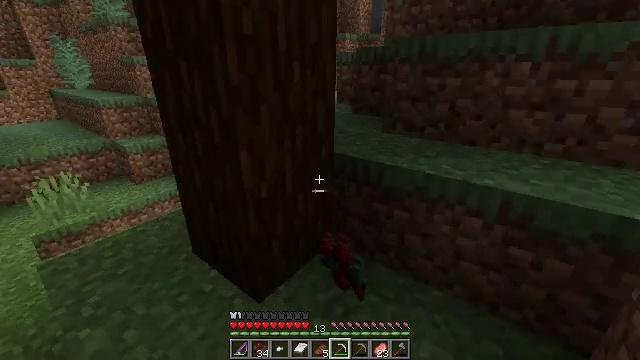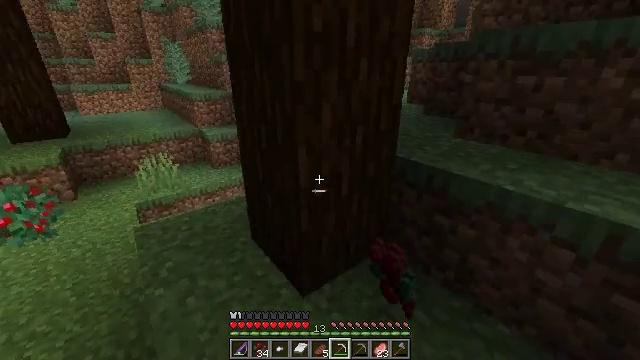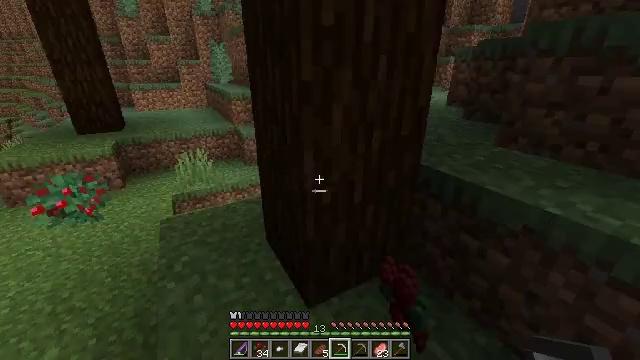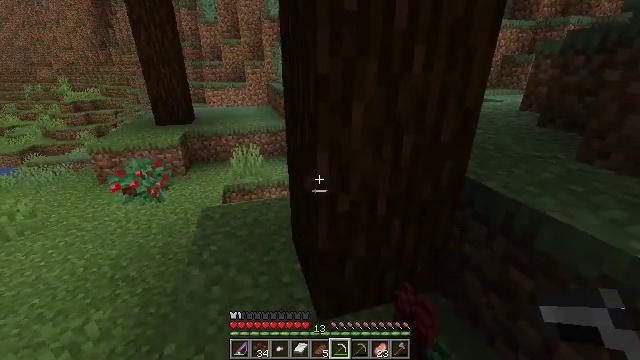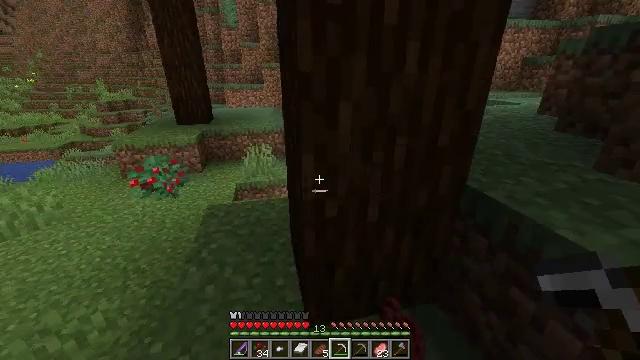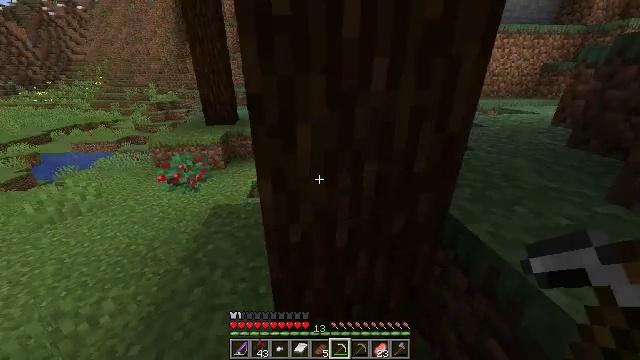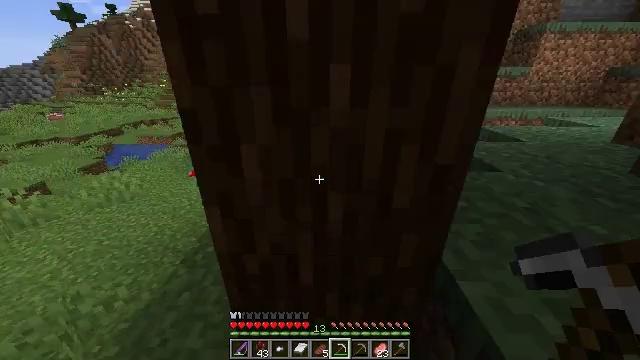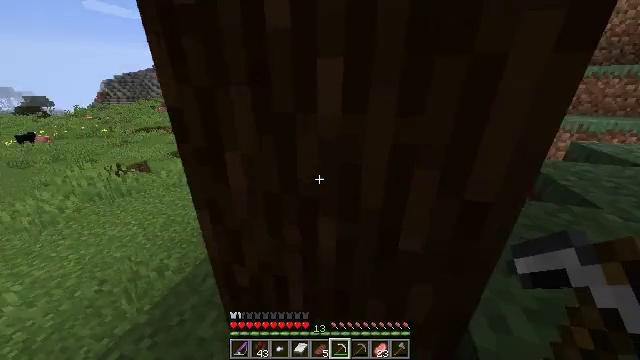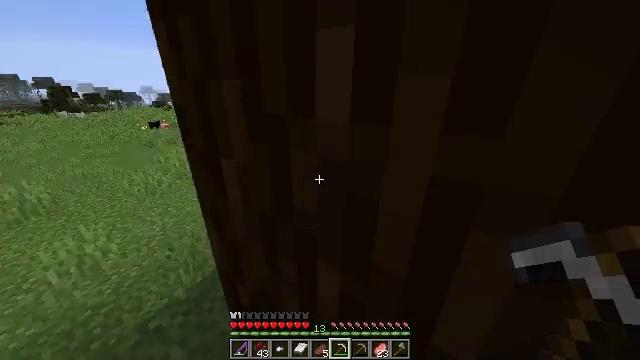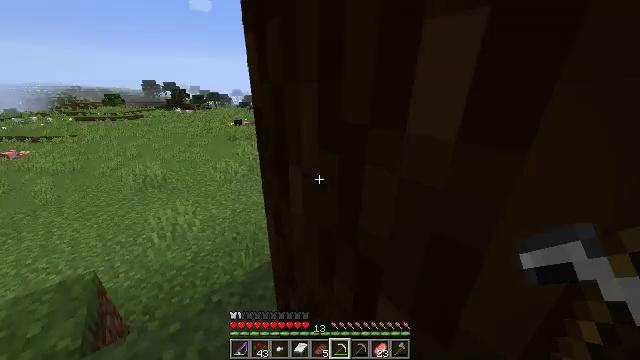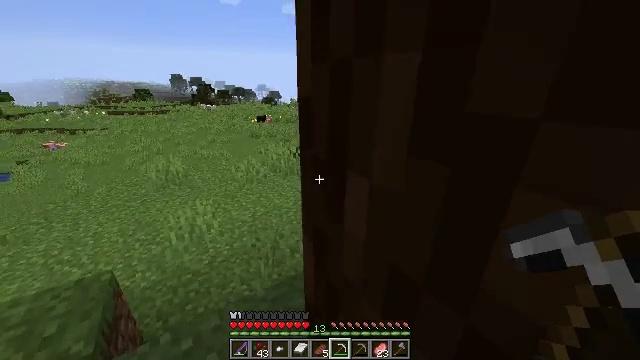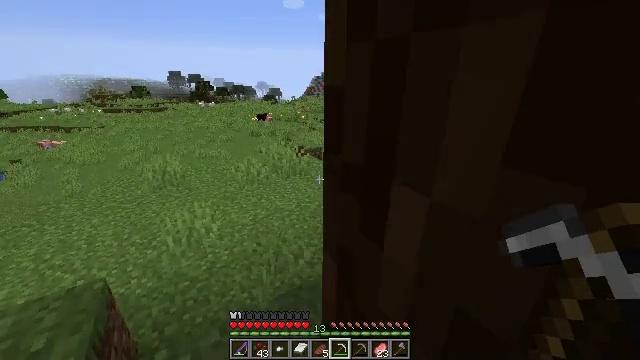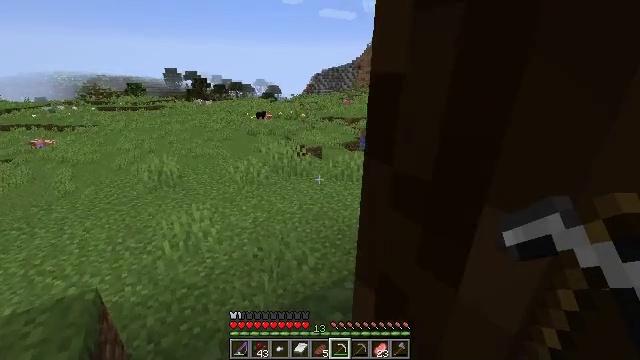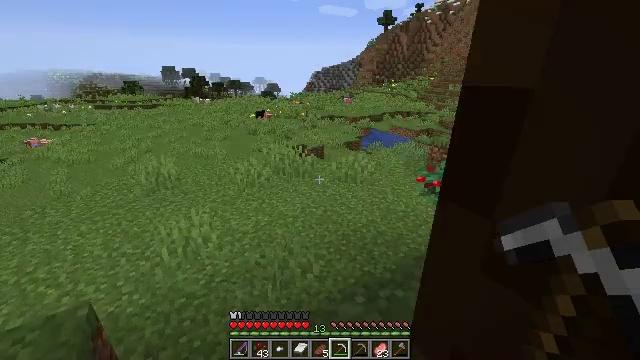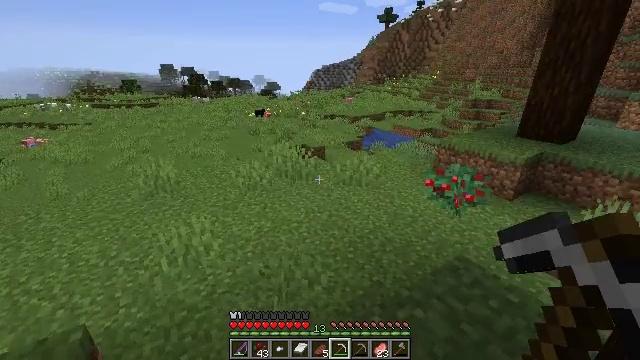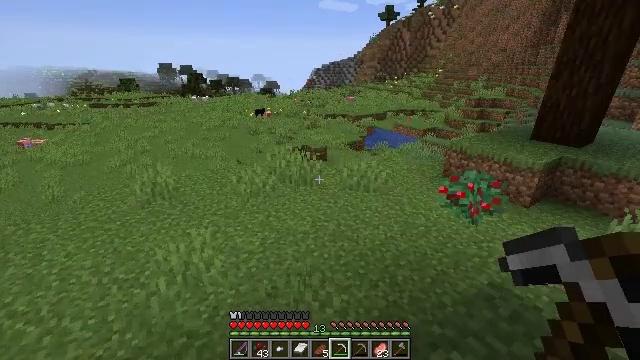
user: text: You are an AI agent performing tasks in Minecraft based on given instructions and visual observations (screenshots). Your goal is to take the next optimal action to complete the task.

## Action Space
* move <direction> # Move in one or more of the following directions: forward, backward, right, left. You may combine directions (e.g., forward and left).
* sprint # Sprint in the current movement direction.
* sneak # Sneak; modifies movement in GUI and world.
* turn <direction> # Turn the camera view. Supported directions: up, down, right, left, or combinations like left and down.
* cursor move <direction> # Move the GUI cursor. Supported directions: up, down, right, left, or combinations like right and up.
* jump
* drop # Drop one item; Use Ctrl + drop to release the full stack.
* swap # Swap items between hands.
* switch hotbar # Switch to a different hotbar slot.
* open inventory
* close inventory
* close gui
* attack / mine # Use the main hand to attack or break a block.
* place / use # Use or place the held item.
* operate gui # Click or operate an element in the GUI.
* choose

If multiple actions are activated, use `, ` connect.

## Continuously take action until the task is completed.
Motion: motion action
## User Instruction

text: Harvest sweet berries by mining the bush.
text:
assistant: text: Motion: move forward and move right, turn left
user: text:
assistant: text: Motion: move forward and move right, turn left
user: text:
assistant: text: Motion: move forward and move right, sprint, turn left
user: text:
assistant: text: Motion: move forward and move right, sprint, turn left
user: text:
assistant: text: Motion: move forward and move right, sprint, turn left
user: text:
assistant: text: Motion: move forward and move right, sprint, turn left
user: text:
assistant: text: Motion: move forward and move right, sprint, turn left
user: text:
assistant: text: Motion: move forward and move right, turn left
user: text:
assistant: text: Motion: move forward, turn left
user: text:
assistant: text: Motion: move forward, turn left
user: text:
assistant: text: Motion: move forward, sprint
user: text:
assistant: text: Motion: move forward, sprint
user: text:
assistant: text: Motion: move forward, sprint
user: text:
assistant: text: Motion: move forward, sprint
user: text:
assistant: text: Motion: move forward
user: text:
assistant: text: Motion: move forward, turn right
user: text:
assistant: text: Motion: move forward, sprint, turn right
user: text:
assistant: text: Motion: move forward, sprint, turn right
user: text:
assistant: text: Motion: move forward, sprint, turn right
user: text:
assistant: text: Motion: move forward, sprint, turn right and down
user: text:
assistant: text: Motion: move forward, turn right and down
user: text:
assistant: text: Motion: move forward
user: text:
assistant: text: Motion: move forward, sprint
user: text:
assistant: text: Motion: move forward, sprint
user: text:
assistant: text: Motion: move forward, sprint
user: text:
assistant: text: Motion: move forward, sprint
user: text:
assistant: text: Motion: move forward
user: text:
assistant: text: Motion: move forward
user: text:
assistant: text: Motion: move forward, turn left, attack / mine
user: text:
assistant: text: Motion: move forward, turn left, attack / mine